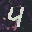
Label: 4